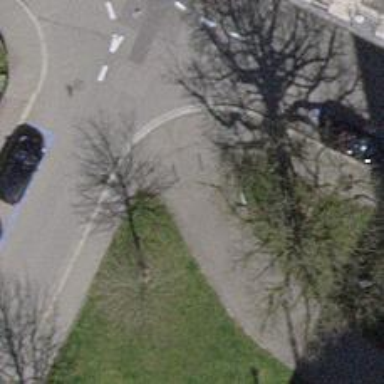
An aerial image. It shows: Bollard.